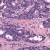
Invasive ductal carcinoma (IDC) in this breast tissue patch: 1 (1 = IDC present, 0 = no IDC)